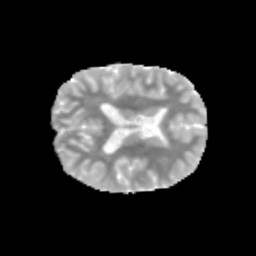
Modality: MD
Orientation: axial
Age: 12
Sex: male
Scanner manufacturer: siemens
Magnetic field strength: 3 T
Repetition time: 3.8 s
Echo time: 0.07 s